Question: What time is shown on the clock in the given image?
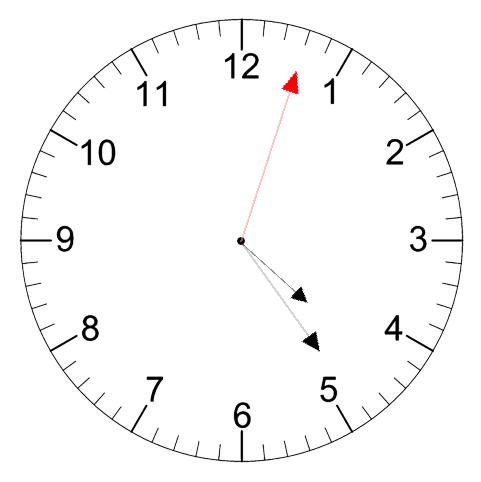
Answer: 04:24:03